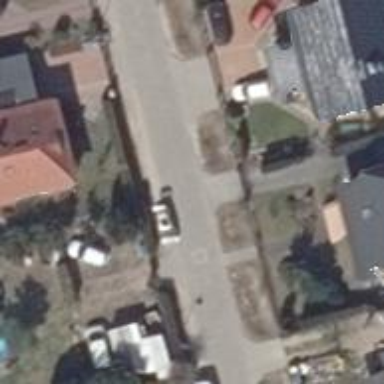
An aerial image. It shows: Residential road.